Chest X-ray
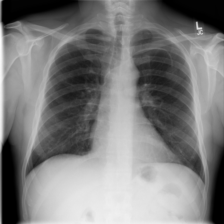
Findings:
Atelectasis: negative
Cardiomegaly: negative
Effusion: negative
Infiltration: negative
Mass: negative
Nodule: negative
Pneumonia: negative
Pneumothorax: negative
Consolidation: negative
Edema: negative
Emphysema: negative
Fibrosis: negative
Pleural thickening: negative
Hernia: negative